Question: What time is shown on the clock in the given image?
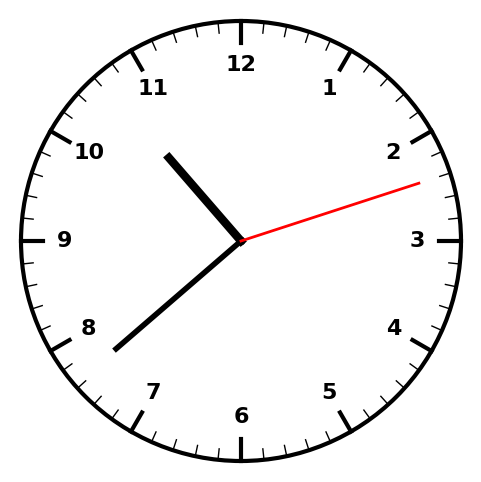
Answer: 10:38:12